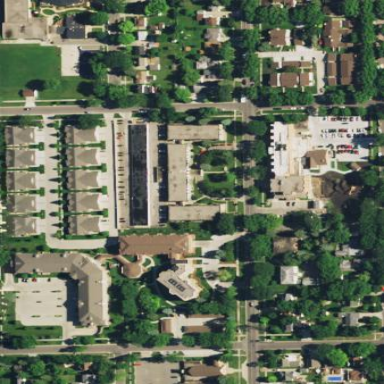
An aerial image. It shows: Residential area with apartments.